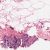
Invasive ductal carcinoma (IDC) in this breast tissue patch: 0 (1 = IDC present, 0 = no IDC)